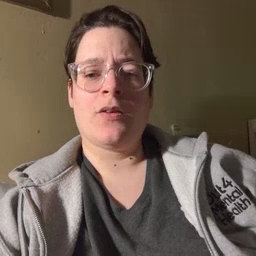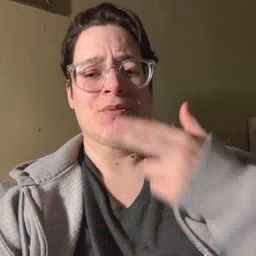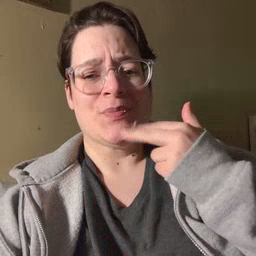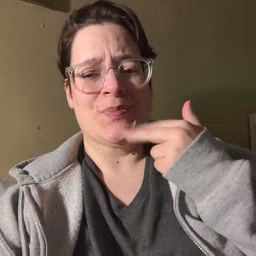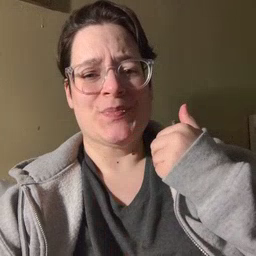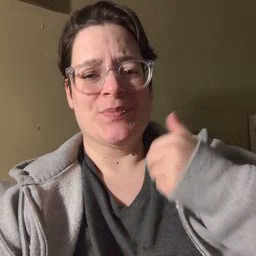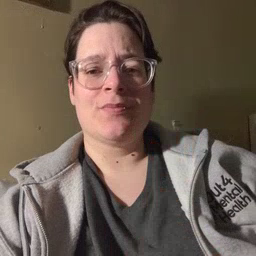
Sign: cute